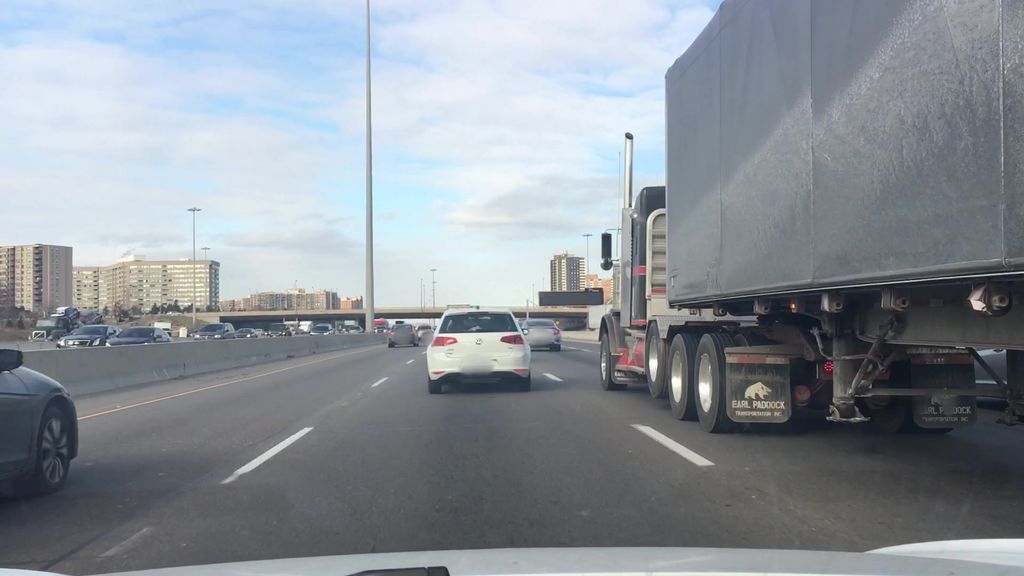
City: toronto